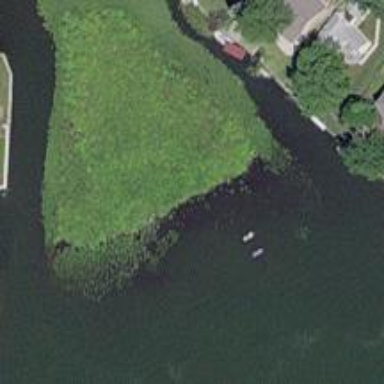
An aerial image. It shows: Islet within natural wetland.